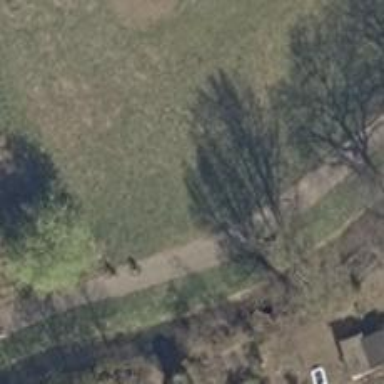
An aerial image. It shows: Asphalt path.